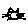
Label: cat